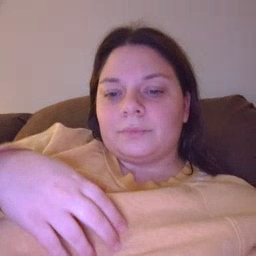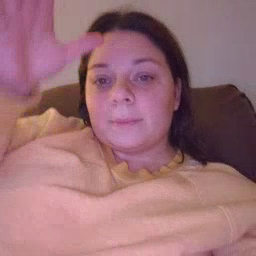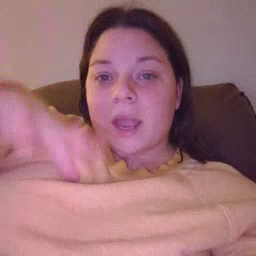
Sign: man